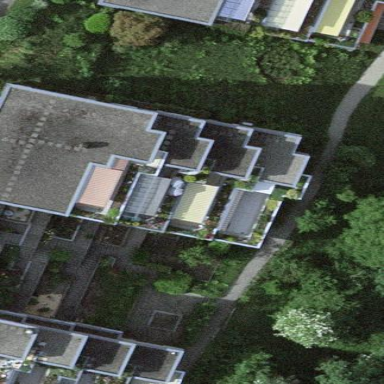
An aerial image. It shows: Terrace building.